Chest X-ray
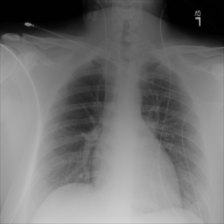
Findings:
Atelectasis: negative
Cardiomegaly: negative
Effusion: negative
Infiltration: negative
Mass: negative
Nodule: negative
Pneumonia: negative
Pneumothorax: negative
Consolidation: negative
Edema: negative
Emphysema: negative
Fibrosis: negative
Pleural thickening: negative
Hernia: negative